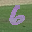
Label: 6